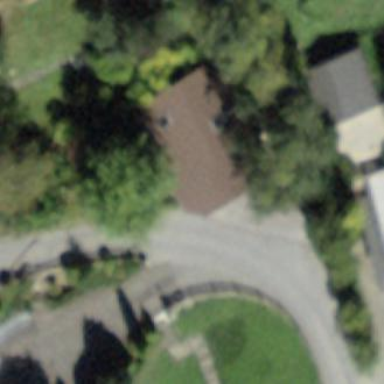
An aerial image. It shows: Garage building.